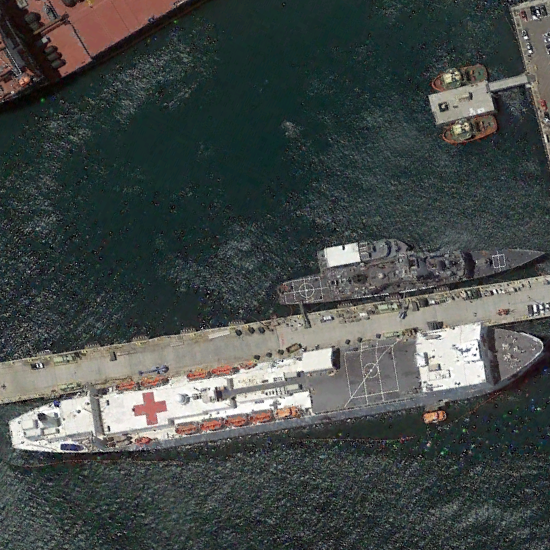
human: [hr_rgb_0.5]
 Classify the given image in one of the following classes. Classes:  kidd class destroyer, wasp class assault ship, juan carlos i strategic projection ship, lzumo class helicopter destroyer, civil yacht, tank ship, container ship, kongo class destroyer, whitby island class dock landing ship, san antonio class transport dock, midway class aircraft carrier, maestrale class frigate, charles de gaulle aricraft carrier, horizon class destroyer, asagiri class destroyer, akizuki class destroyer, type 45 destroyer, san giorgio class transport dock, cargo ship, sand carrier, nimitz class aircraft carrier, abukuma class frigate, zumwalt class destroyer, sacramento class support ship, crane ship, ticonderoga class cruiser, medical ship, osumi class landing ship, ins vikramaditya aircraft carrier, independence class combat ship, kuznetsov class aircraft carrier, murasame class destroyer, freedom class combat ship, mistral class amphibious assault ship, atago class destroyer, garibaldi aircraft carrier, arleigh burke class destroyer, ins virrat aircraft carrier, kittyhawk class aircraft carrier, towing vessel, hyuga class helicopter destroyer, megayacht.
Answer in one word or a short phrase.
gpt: Medical ship